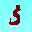
Label: 5